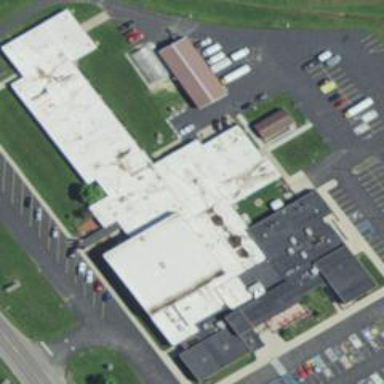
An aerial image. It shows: School building.